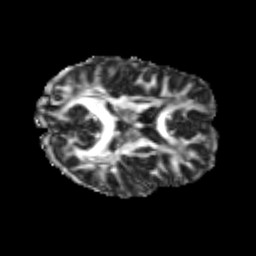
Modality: FA
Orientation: axial
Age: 25
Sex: male
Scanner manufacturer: siemens
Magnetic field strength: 3 T
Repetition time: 3.5 s
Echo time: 0.113 s